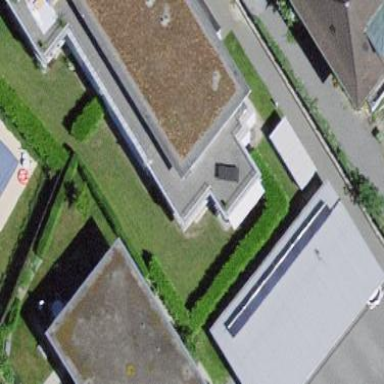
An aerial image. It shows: View of roof of building.